Question: I've been reading different articles/pages on this topic and finally came to <URL>, which led me to a confusion!
In the article, it's mentioned that 'Value Types always go where they were declared', by which the author meant, value types may reside in either the stack or the heap, as per how/where they're declared.
Let me put down a code snippet to make myself more clear:
'''
public class Test
{
int testInt;
string testString;
}
int anInt;
string aString;
Test testObj;
testObj = new Test();
'''
After executing these lines of code, the memory allocation will look something like this:

The struct 'testInt' is stored in the heap, since it was declared in the 'Test' class.
Keeping this example in mind, let us see a simple Form.cs code behind where I'm declaring an integer.
'''
using System.Windows.Forms;
namespace WindowsFormsApplication1
{
public partial class Form1 : Form
{
public Form1()
{
InitializeComponent();
}
public int anotherInt;
}
}
'''
In this case, where is 'anotherInt' allocated to? Stack or Heap? By the looks of it, I think most of the answers will be "Stack". But, isn't this variable declared in a class called 'Form1'? So, as per the first code snippet above, shouldn't it be going to the heap? If yes, then under what all circumstances would a struct be allocated to a Stack? Only if it is declared inside a method? But still, won't a method come under a class, which again should be stored in a heap?
A lot of questions I know! But just curious to know what's happening. I hope my question is clear.
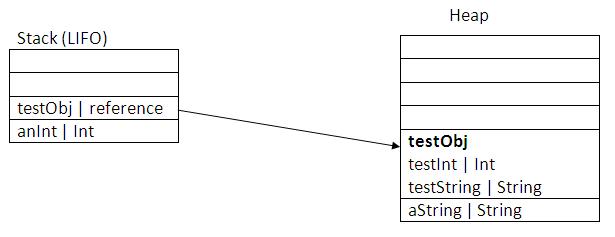
Answer: In your example 'anotherInt' would be allocated to the Heap. This is because 'anotherInt' is a field of 'Form1', which is a Heap allocated object. The Stack is associated with a thread & contains only the references/objects necessary for the currently executing code. So to answer your question about methods coming under a class, you're not entierly correct there.
While methods belong to a class, they are executable blocks of code rather than memory blocks associated directly with a class(which is what 'anotherInt' is). One of the best ways to examine this type of allocation is to use a memory debugger like WinDbg & actually examine your thread stacks vs. the Heap. This will give you the clearest picture of where a particular struct is actually allocated.
In an extremely simplified sense: Stack = addresses necessary for currently executing code stack, Heap = everything else. But ultimatley Jon B is spot on w/ his link to Eric's blog. You really don't need to know where your objects are allocated.
EDIT:
Including the <URL>